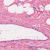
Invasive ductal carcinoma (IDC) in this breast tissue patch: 0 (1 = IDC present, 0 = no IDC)